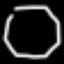
Label: octagon